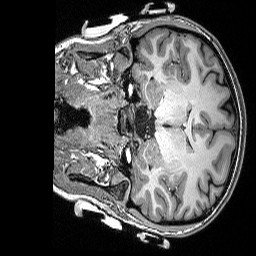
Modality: T1w
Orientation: coronal